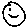
Label: smiley face